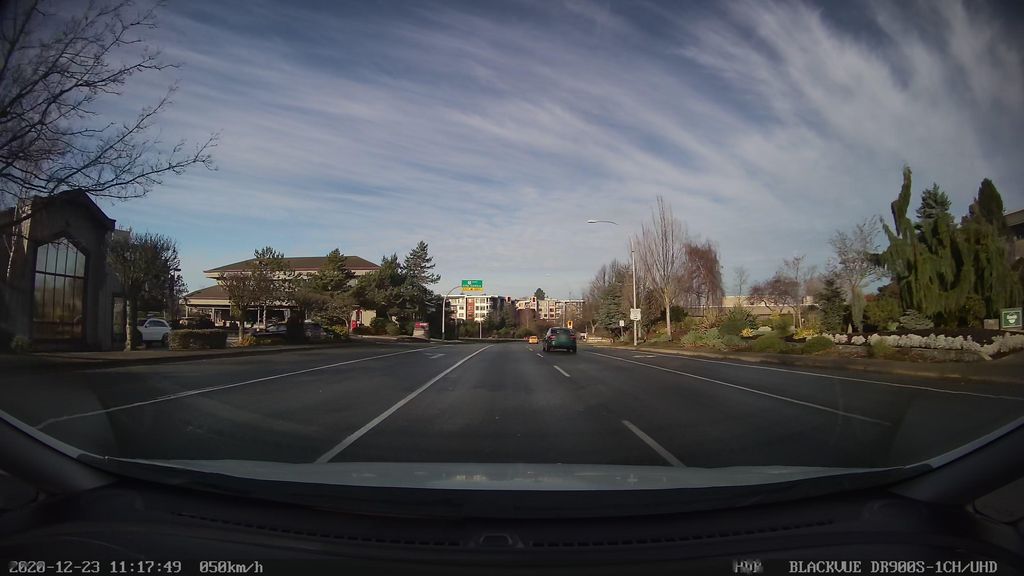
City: victoria